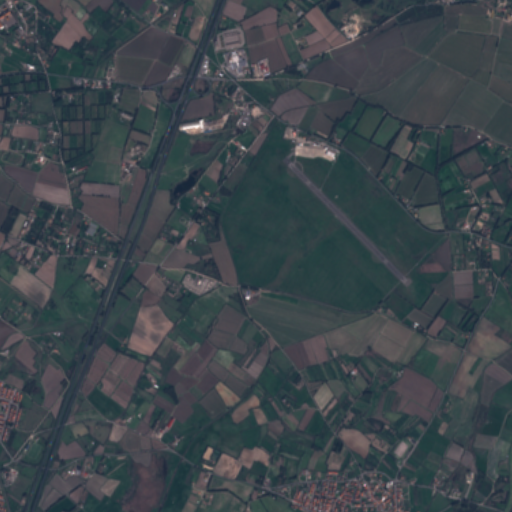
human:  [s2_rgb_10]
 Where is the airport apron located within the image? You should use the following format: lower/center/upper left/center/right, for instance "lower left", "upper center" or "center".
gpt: The airport apron is located in the upper center of the image.
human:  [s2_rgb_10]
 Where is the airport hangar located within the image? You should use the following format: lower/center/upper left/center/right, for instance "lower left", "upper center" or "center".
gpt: The airport hangar is located in the upper center of the image.
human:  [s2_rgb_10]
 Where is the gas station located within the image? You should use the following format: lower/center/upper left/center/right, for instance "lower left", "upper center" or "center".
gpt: The gas station is located in the upper left of the image.
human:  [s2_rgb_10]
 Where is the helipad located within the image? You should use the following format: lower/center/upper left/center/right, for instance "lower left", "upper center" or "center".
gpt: The helipad is located in the upper center of the image.
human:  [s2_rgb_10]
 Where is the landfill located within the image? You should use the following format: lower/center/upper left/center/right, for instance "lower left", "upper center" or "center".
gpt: The landfill is located in the upper center of the image.
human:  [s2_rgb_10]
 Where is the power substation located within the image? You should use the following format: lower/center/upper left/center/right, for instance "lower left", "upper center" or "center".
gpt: The power substation is located in the center of the image.
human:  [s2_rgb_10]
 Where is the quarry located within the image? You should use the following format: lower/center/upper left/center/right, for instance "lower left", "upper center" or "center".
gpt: The quarry is located in the upper right of the image.
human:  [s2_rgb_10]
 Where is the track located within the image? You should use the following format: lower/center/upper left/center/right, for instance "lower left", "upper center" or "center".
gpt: The track is located in the center right of the image.
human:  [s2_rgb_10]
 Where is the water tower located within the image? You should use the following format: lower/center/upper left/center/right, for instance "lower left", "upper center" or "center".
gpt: The water tower is located in the lower center of the image.
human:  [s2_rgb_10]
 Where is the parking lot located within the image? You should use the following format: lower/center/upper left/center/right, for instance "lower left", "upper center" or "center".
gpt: There is no parking lot in the image.